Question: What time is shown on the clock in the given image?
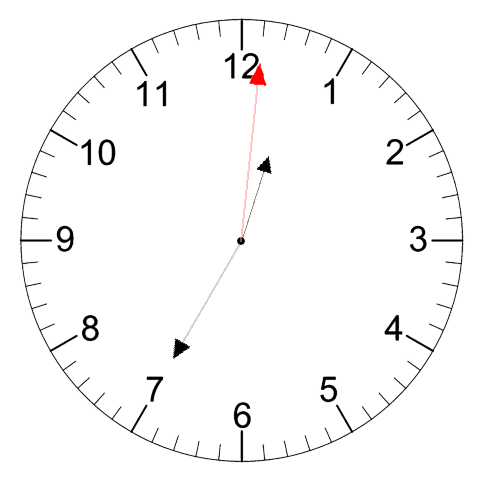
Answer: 12:35:01